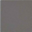
Piece: xx